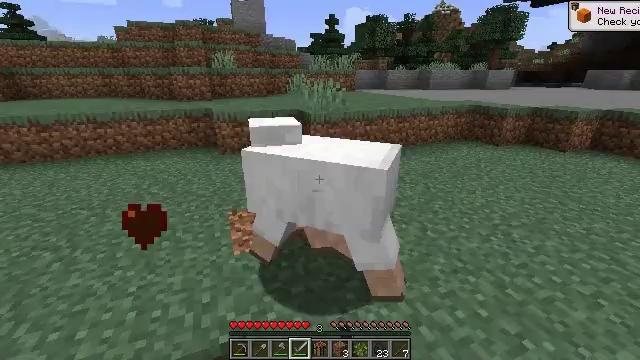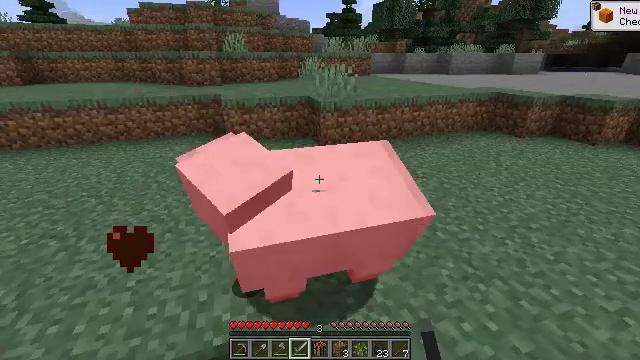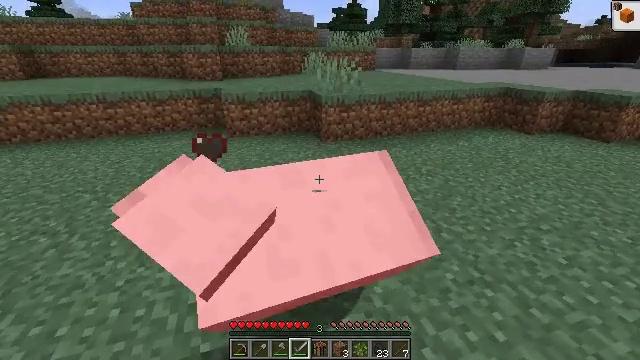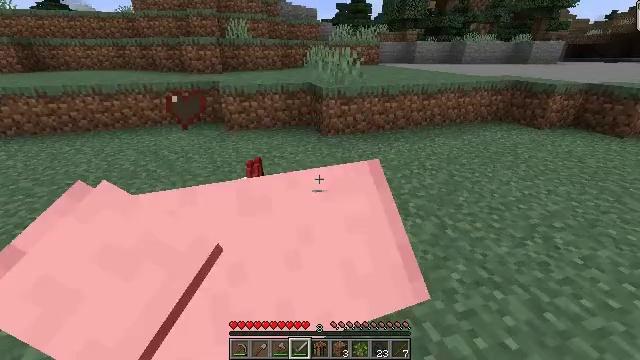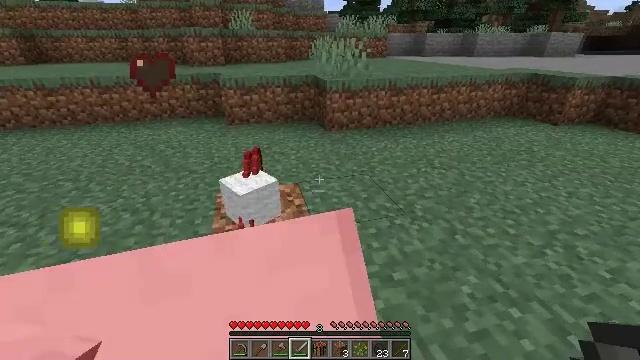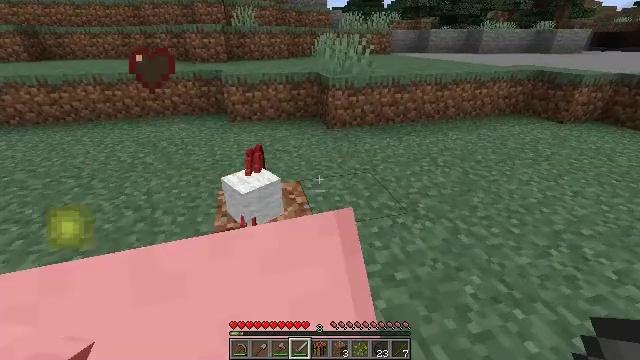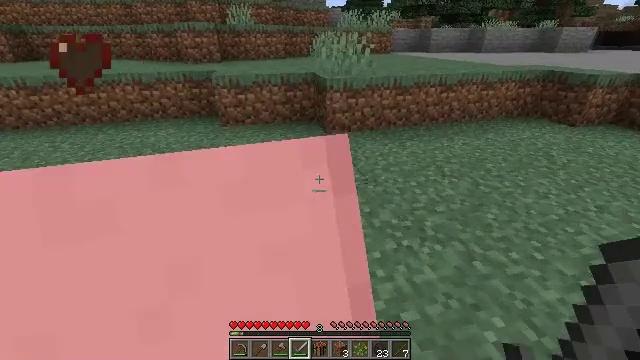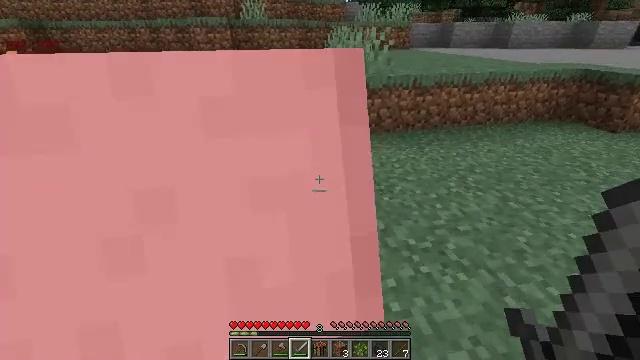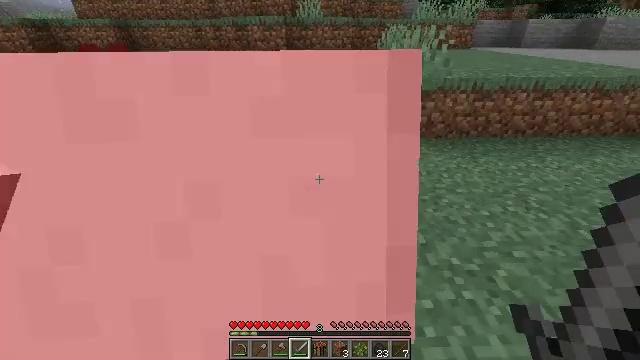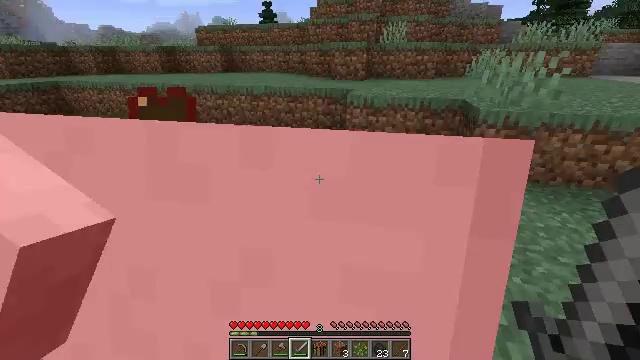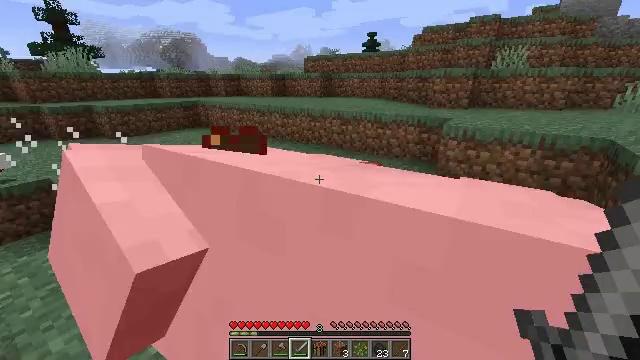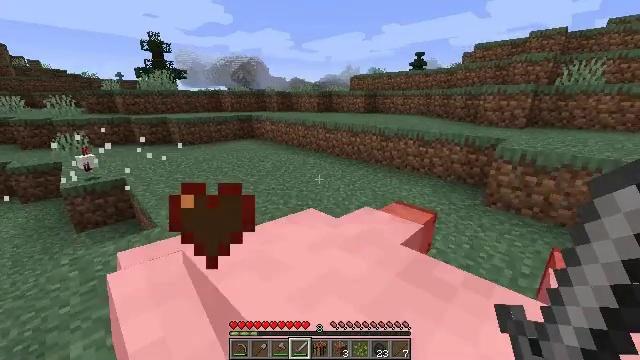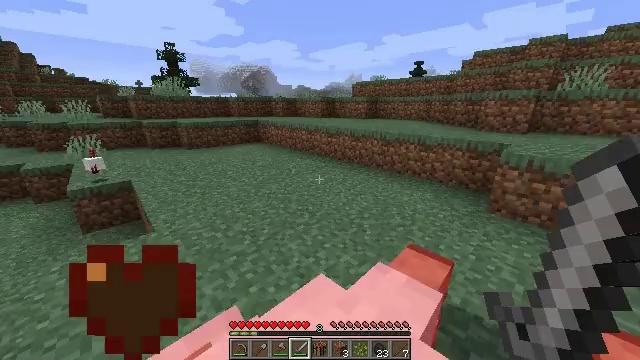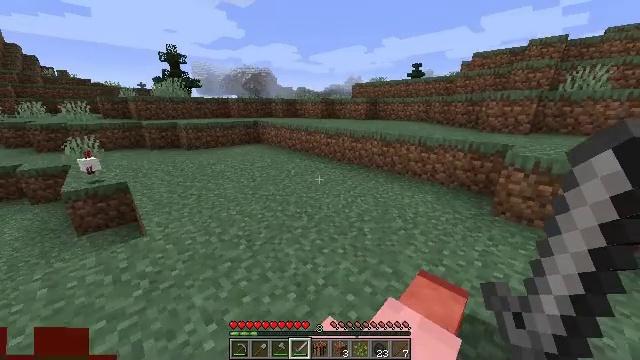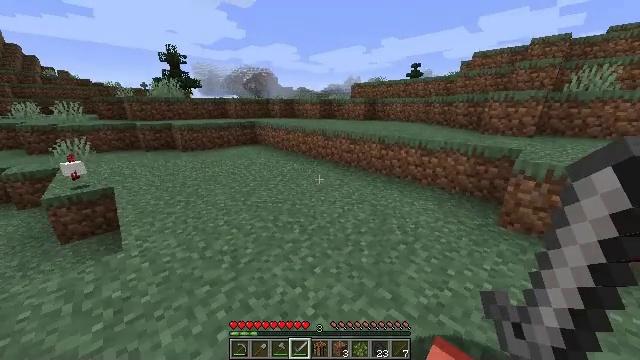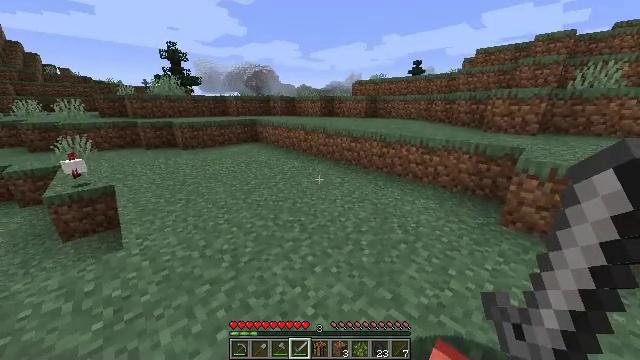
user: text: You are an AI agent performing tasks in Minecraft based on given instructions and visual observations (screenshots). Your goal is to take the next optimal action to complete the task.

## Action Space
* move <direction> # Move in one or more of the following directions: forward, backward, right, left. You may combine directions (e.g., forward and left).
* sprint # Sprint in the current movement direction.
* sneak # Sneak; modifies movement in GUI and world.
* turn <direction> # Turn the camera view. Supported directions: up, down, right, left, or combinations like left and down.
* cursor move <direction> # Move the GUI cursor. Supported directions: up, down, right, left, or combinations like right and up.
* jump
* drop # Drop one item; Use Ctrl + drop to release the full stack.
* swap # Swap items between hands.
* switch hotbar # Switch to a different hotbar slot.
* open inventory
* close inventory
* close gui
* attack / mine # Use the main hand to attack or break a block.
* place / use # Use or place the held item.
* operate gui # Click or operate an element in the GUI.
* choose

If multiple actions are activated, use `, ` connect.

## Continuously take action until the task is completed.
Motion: motion action
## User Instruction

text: Punch the spruce leaves to get saplings.
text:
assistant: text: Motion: move forward, turn left and down
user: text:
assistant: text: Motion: move forward, turn left
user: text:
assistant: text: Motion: move forward
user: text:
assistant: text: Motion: move forward, turn left and down
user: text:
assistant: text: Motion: move forward
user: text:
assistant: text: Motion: move forward
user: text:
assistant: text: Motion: move forward, turn left
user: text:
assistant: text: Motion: move forward, turn left
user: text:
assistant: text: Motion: move forward, turn left and up
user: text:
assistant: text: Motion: move forward, sprint, turn left and up
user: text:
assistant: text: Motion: move forward, sprint, turn left and up
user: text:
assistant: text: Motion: move forward, sprint, turn left
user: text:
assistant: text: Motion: move forward, sprint
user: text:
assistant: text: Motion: move forward and move right, sprint
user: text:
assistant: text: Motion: move forward and move right, sprint
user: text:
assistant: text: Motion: move forward and move right, sprint, turn left
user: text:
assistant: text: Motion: move forward and move right, sprint, turn left
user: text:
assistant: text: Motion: move forward and move right, sprint, turn left
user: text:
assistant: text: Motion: move forward and move right, sprint, turn left
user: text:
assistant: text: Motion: move forward, sprint, turn left
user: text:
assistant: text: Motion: move forward, sprint, turn left and down
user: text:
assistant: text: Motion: move forward, sprint, turn left
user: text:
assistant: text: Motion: move forward, sprint, turn right and up
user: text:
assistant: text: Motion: move forward, sprint, turn right
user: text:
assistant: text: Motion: move forward, sprint
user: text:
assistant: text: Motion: move forward, sprint
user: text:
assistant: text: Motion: move forward, sprint
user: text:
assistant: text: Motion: move forward, sprint
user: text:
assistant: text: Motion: move forward, sprint
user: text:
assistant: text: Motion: move forward, sprint